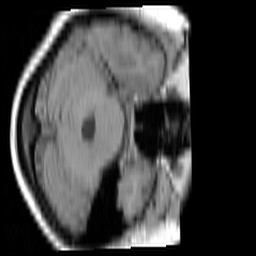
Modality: T1w
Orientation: axial
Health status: ill
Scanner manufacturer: siemens
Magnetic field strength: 3 T
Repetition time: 0.4 s
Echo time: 0.00272 s